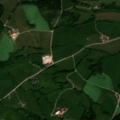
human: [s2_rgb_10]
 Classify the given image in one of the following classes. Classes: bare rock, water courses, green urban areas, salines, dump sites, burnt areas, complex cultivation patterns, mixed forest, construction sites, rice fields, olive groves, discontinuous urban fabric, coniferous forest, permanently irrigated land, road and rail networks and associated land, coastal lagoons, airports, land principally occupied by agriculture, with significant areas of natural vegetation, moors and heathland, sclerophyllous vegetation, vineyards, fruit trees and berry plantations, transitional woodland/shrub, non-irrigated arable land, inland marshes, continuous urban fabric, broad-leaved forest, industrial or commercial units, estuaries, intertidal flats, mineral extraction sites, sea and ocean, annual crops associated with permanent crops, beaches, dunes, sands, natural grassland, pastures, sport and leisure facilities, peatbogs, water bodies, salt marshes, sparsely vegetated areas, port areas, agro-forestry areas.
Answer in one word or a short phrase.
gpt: pastures, land principally occupied by agriculture, with significant areas of natural vegetation, mixed forest